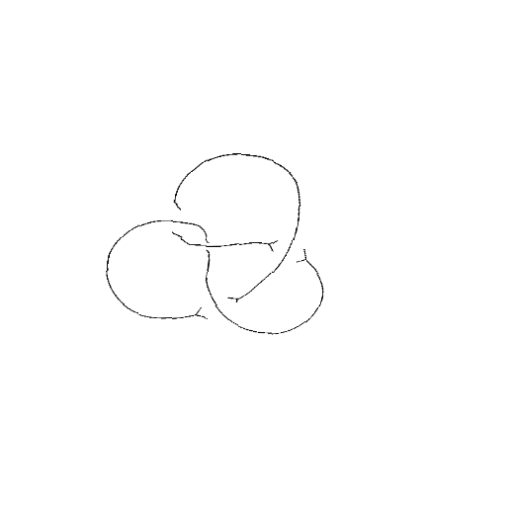
Crossing number: 4